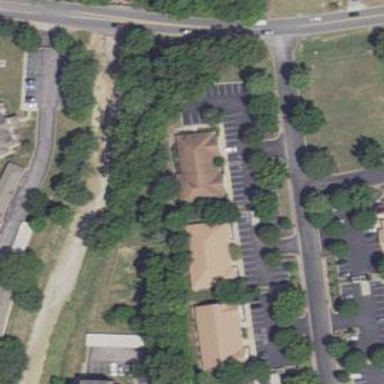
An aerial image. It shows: Healthcare clinic is depicted in the image.